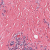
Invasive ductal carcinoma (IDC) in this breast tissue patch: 0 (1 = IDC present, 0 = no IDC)